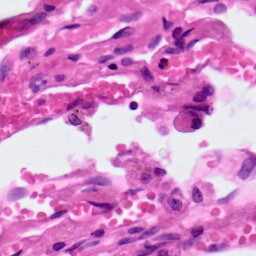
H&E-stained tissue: Lung